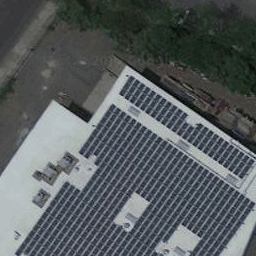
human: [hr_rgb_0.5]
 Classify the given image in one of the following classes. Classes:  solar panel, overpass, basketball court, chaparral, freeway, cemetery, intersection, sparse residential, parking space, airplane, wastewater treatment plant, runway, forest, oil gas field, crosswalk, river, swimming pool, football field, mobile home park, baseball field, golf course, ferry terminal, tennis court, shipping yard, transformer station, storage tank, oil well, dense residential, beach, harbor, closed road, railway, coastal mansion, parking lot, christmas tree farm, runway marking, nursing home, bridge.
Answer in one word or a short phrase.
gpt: solar panel